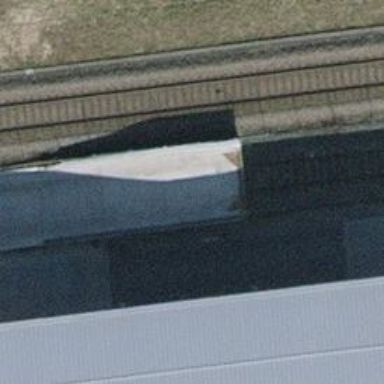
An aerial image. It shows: Railway buffer stop.